Question: problem image is here-->
<URL>
warning me the controlled component to uncontrol though I use handler event;
js include function 1st time define 2nd-time type error.
I cannot find my problem I use two-time value and define it with let but they told im not to define 2nd why include showing me type error

'''
import React,{useState} from 'react'
//component
export default function Form() {
const [allValues,setAll] = useState({
name:"",
email:"",
pass:"",
nameerr:"",
passerr:"",
emailerr:"",
});
//valide function
let valide= ()=>{
let nameerr;
let passerr;
let emailerr;
if(!allValues.name)
{
nameerr='your name invalid';
}
if(!allValues.email.includes('@'))
{
emailerr='your Email invalid';
}
if(!allValues.pass.match(1))
{
passerr='your pass invalid';
}
if(nameerr||emailerr||passerr)
{
let newValue={nameerr,emailerr,passerr};
setAll(newValue);
return false;
}
return true;
}
//Onchange handaler
const handalChange=(e)=>{
setAll({...allValues,[e.target.name]:e.target.value});
}
//Onsubmit handaler
const handalSubmit=(e)=>{
e.preventDefault();
const NewValide=valide();
if(NewValide!==false){
let value={...allValues,
nameerr:"",
passerr:"",
emailerr:"",}
setAll(value);
console.log(value)
}
else{
valide();
}
}
return (
<form onSubmit={handalSubmit} >
<div>
Name: <input
placeholder="name"
type="text"
name="name"
value={allValues.name}
onChange={handalChange}
/>
<div>{allValues.nameerr}</div>
<div>
Email: <input
placeholder="email"
type="text"
name="email"
onChange={handalChange}
value={allValues.email}
/>
</div>
<div>{allValues.emailerr}</div>
<div>
password: <input
placeholder="password"
type="password"
name="pass"
onChange={handalChange}
value={allValues.pass}
/>
</div>
<div>{allValues.passerr}</div>
</div>
<input type="submit" value="Submit"/>
</form >
)
}
'''
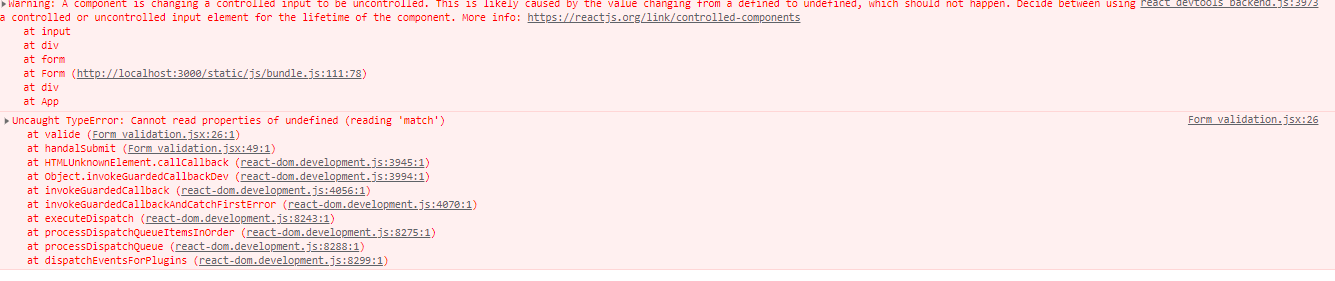
Answer: You are using wrong syntax when you are calling in fuction.
Try to call
'''
setAll({... allValues, nameerr:nameerr ,emailerr: emailerr,passerr: passerr})
'''
By doing this you will have access to other properties of